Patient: sex M, age 60
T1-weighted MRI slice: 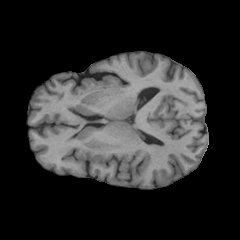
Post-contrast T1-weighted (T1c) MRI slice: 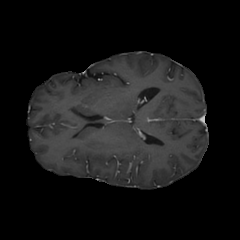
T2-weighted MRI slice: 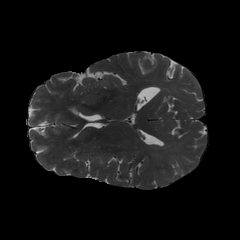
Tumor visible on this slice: no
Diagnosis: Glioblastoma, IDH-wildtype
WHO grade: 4